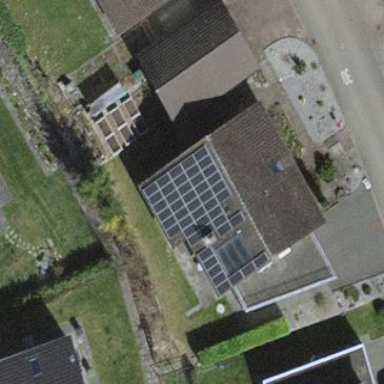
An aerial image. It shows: Solar power generator.